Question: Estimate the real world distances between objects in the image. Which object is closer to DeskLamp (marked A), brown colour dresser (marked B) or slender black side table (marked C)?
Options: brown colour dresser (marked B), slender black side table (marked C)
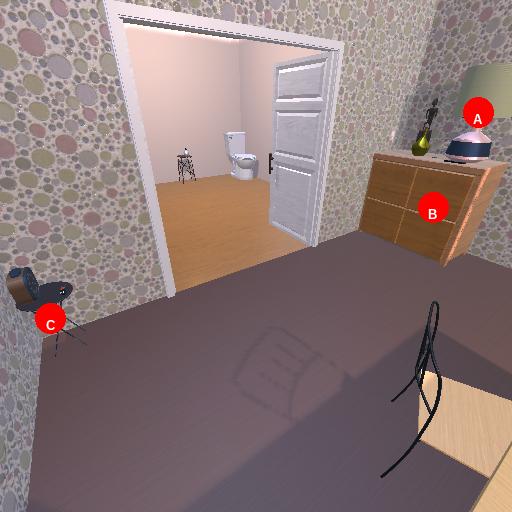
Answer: brown colour dresser (marked B)